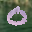
Label: 0